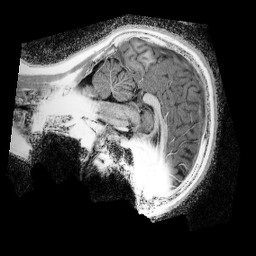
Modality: UNIT1_denoised
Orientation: sagittal
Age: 13
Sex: male
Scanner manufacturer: siemens
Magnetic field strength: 3 T
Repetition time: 4 s
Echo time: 0.00299 s